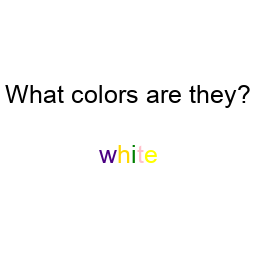
Color: indigo, gold, green, pink, yellow
Color name shown: white
Background color: white
Question text color: black